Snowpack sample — Buffalo Mountain, Silverthorne, Colorado, USA (1/25/25, 10:11 AM MST)
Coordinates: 39.6222, -106.1139
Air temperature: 22 °F
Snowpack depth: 110 cm
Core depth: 30 cm
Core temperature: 42.8 °F
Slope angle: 12°, slope face: 102°
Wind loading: high
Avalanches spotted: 0
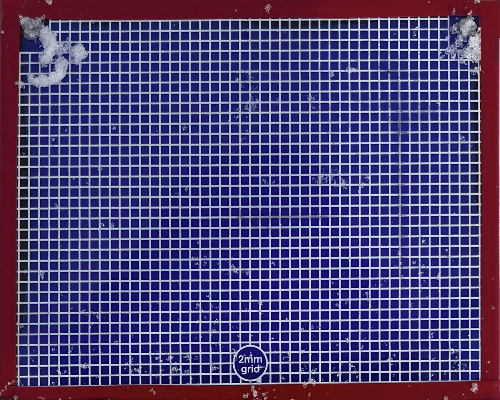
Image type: profile
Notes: No avalanches nearby, collected on the outskirts of a fire break 15 meters from the treeline, on way to Buffalo and Red Mountain